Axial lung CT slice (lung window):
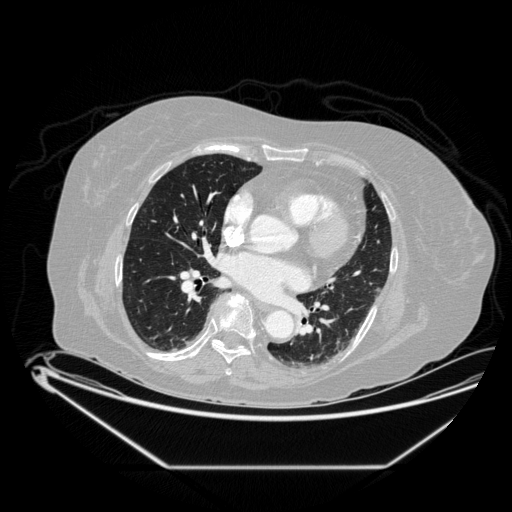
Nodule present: no